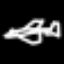
Label: airplane